Question: I have a School database with two courses, each course has 12 possible subject fields ('co_subj...') that can contain the subject ID or NULL, in this case course ID 1 has 3 subjects, and course 2 has only 1:

I need PHP to create a '<div>' for each subject found on a course, and don't create nothing in any NULL case. Querys:
'''
$select = mysql_query("SELECT * FROM course_conf JOIN course_type ON ct_id=co_fk_ct_id ORDER BY co_name");
'''
And then a while makes PHP check every course's field:
'''
while($registroBbdd = mysql_fetch_array($select))
{
$class="";
$courseId=$registroBbdd['co_id'];
$courseName=$registroBbdd['co_name'];
$courseType=$registroBbdd['ct_name'];
'''
The doubt comes right now, trying to solve the most efficient way the '<div>' creating I mentioned before. The only way I find to solve this is creating a conditional "IF" structure printing the if a value is found, and nothing if NULL is found, like this:
'''
if($registroBbdd['co_subj1'] != NULL){
echo "<div>'.$registroBbdd['co_subj1'].'</div>}
else if ($registroBbdd['co_subj2'] != NULL){
echo "<div>'.$registroBbdd['co_subj2'].'</div>}
.............}
'''
Is there any looping way to make this? In order to avoid the whole "if" structure creation.
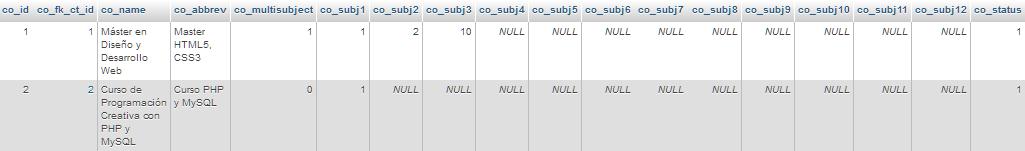
Answer: You could have the SQL statement do the work. For example:
'''
SELECT *, (CASE WHEN co_subj1 IS NOT NULL THEN co_subj1 ELSE co_subj2 END) AS subject
FROM course_conf JOIN course_type ON ct_id=co_fk_ct_id ORDER BY co_name
WHERE co_subj1 IS NOT NULL OR co_subj2 IS NOT NULL
'''